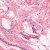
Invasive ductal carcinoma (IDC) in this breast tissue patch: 0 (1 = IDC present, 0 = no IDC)